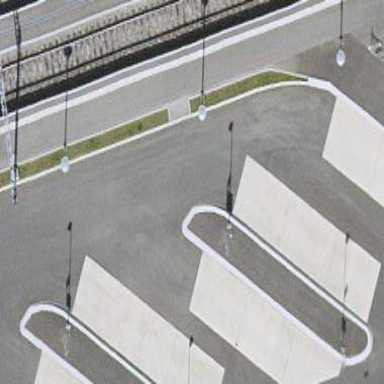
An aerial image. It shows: Platform for public transport. The platform is located by the road.